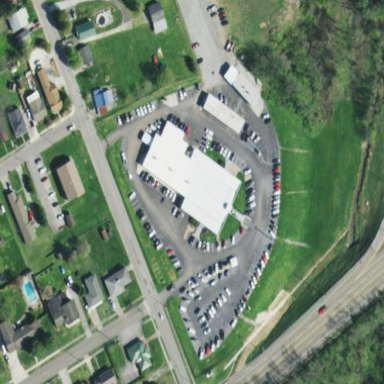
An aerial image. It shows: Car shop building.